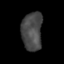
Tissue: skin
Cell type: Epithelial cells
Senescence score: 0.2286
Nuclear area (px): 773
Mean DAPI intensity: 72.758